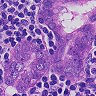
Metastatic tissue present: yes